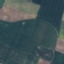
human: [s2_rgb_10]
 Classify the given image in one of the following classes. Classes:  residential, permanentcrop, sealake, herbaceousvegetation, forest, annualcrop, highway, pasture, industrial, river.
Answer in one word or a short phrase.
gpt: AnnualCrop